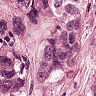
Metastatic tissue present: yes